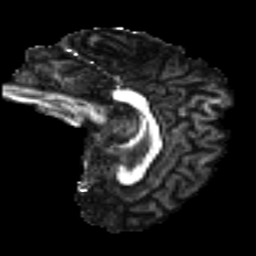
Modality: FA
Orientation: sagittal
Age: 28
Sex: male
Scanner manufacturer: ge
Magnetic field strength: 3 T
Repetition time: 7.8 s
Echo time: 0.0616 s